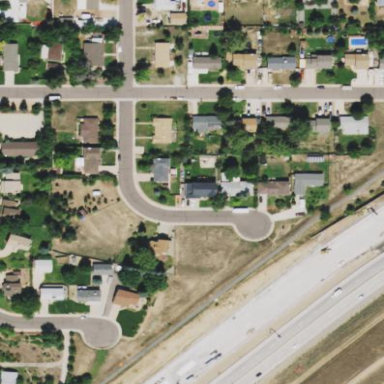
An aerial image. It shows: Residential area composed of single-family homes.